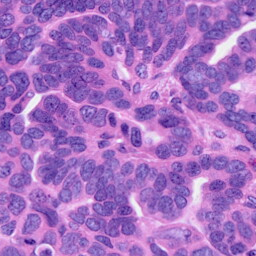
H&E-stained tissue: Ovarian